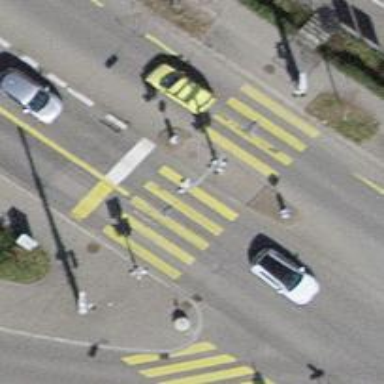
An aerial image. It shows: Zebra crossing with traffic signals.